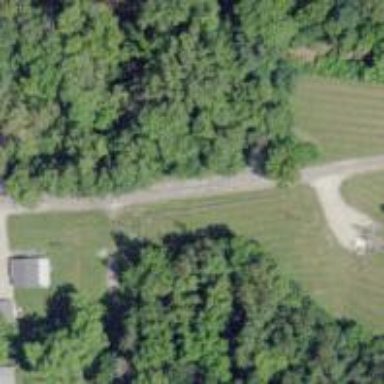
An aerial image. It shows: Driveway leading to service road.